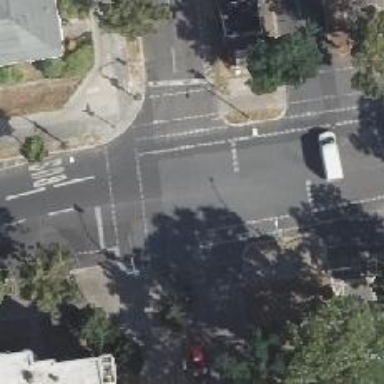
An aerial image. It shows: Secondary road with asphalt surface and separate sidewalks. There is designated lane for cyclists on both sides of the road.